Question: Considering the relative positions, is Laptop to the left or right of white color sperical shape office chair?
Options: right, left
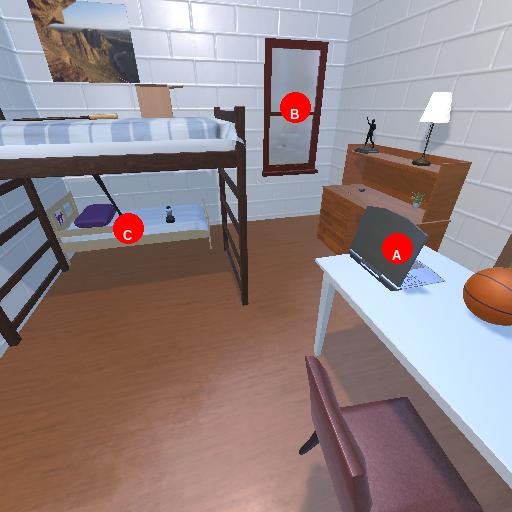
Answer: right